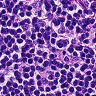
Metastatic tissue present: no